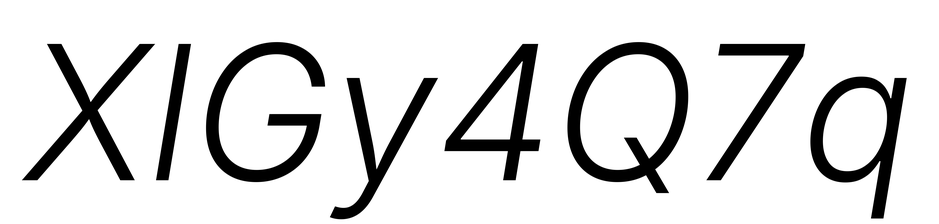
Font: Inter-Italic_Light_Italic